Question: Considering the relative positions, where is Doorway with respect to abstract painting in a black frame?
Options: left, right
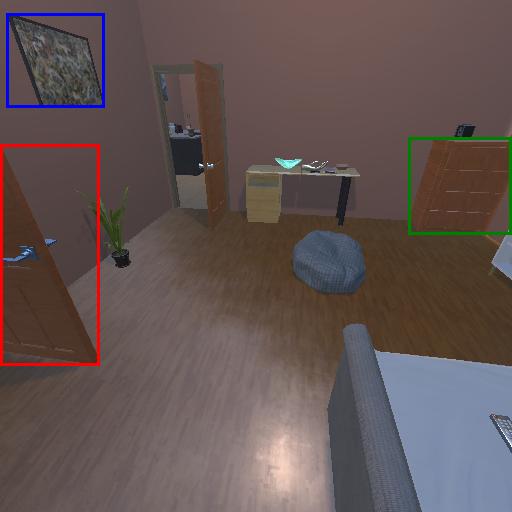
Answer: left